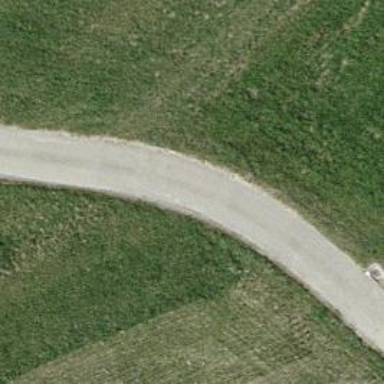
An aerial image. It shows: Well-maintained track road of grade 1.